This time-frequency spectrogram was computed from a rotor test-rig vibration snapshot; brighter regions carry more energy. Classify the rotor condition as one of: normal, misalignment, unbalance, looseness.
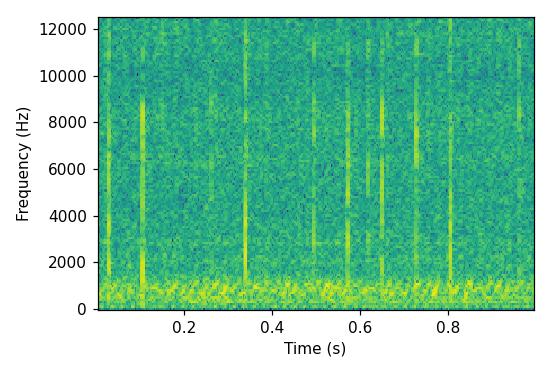
Answer: unbalance